Field crop: maize
Growth stage: 2
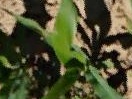
Species: maize